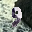
Label: 9